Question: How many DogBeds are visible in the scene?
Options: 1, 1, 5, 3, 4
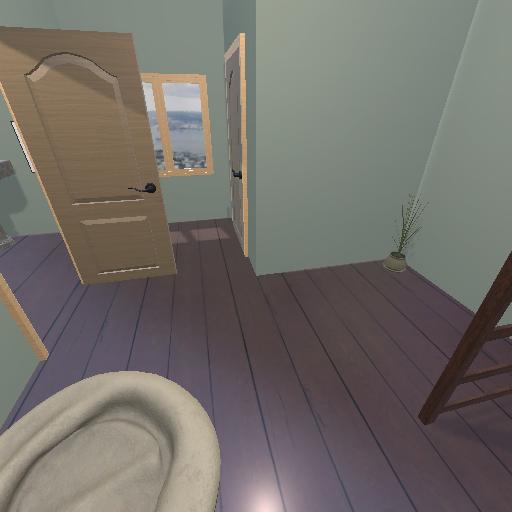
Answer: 1